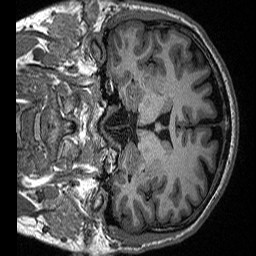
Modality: T1w
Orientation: coronal
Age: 38
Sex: male
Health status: healthy
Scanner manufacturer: siemens
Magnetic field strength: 3 T
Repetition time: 2.3 s
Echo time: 0.00298 s